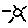
Label: sun